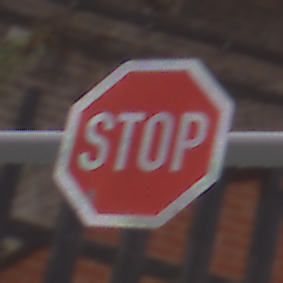
Verkehrszeichen: Stop
Umgebung: Outdoor, Urban
Tageszeit: MorningAfternoon
Wetter: Overcast
Licht: Natural
Jahreszeit: NotSpecified
Kontrast: LowContrast